Question: I have a table inside a bootstrap modal. The content that I populate inside the dataTable cells is quite large, and instead of wrapping the text to fit the table inside the modal, it overflows the modal, like it is unable to pick up the modal width and wrap the text.

I have tried various solutions, such as specifying wrap CSS as well as specifying the table width (in % and px) and setting the width property on the table (in % and px) but there is absolutely no change to the table. Any advice on how to correct this issue would be greatly appreciated.
'''
<!-- List Questions Modal -->
<div class="modal fade" id="questionsModal" tabindex="-1" role="dialog" aria-hidden="true">
<div class="modal-dialog" style="width: 95%">
<div class="modal-content">
<div class="modal-header">
<button type="button" class="close" data-dismiss="modal" aria-hidden="true">&times;</button>
<h4>Questions</h4>
</div>
<div class="modal-body">
<div class="row">
<div class="responsive-table">
<table width="900px" class="table table-bordered" style="margin-bottom:2em; width: 900px;" id="questionsTable">
<thead>
<tr>
<th >Code</th>
<th>Title</th>
<th>Instruction</th>
<th>Extract</th>
<th>class="text-center">Active</th>
<th class="text-center">Edit</th>
</tr>
</thead>
<tbody>
</tbody>
</table>
</div>
</div>
</div>
</div>
'''
'''
function showQuestions(quiz_id)
{
$('#questions_quiz_id').val('quiz_id');
window.questionsTable.fnClearTable();
$.post('{{ url("getGameQuestions") }}', {quiz_id : quiz_id})
.done(function(data)
{
if (typeof(data.error) != 'undefined')
{
$('#error-msg').html(data.error);
$('#page-error').fadeIn(300).delay(2000).fadeOut(500);
}
else
{
for(var d in data)
{
var question = data[d];
var active = (question.active == undefined || question.active == false) ? "Inactive" : "Active";
var ai = window.questionsTable.fnAddData([
question.code,
question.title,
question.instruction,
question.extract,
active,
'<i class="icon-pencil" style="cursor:pointer; color:#E48A07;" title="Edit" onclick="setQuestion('+question.id+')"></i>'
]);
var oSettings = window.questionsTable.fnSettings();
var addedRow = oSettings.aoData[ai[0]].nTr;
addedRow.cells.item(2).setAttribute('width','29%');
addedRow.cells.item(4).className = "text-center";
addedRow.cells.item(4).className = "text-center";
addedRow.cells.item(5).className = "text-center";
}
$('#questionsModal').modal('show');
}
});
}
'''
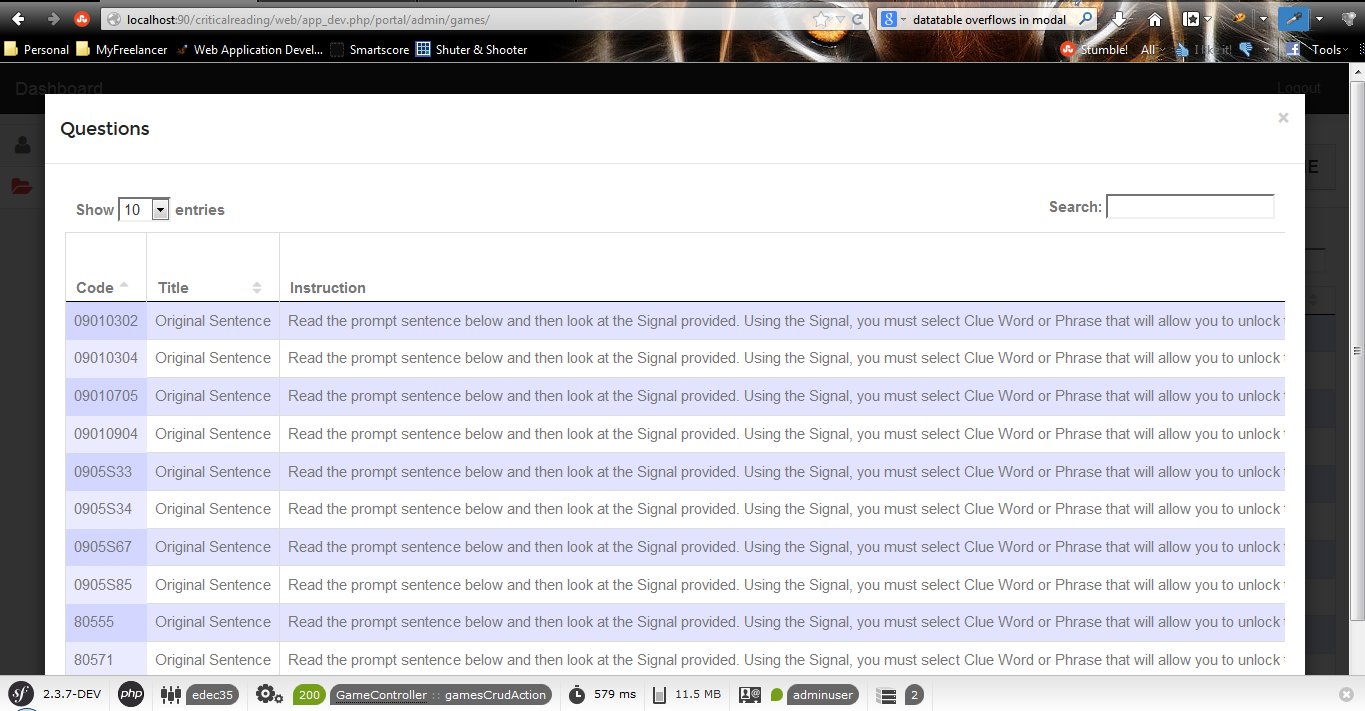
Answer: Try removing
'<div class="responsive-table">' it might be causing responsive widths in the modal to fail.
You could also try specifying a on the .
This might be slightly related although it was a problem with Bootstrap 2.3.2 and it looks like you are using 3.
<URL>